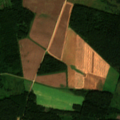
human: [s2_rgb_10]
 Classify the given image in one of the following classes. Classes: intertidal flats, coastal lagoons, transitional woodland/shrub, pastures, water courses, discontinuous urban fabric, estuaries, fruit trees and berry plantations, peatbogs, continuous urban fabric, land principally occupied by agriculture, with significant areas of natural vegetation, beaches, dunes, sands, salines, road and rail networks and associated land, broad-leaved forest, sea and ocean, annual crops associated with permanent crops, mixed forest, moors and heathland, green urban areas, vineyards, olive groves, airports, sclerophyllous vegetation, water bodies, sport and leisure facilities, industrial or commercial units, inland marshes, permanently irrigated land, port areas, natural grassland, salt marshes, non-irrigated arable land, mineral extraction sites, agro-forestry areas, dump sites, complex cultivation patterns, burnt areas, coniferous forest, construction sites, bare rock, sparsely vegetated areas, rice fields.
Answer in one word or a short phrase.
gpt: non-irrigated arable land, pastures, coniferous forest, mixed forest, transitional woodland/shrub